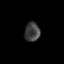
Tissue: lung
Cell type: Epithelial cells
Senescence score: 0.2046
Nuclear area (px): 289
Mean DAPI intensity: 62.761